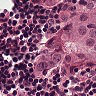
Metastatic tissue present: yes